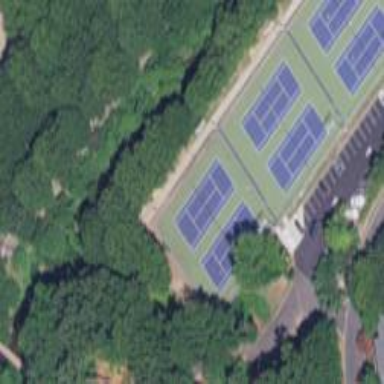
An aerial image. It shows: Hard court tennis pitch for leisure and sport.